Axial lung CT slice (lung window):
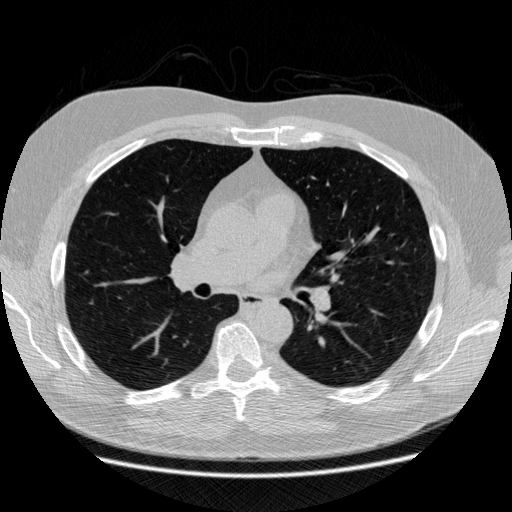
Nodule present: no